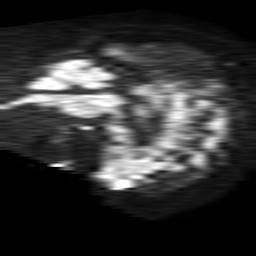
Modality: TRACE
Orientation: sagittal
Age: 75
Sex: female
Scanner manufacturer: philips
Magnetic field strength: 1.5 T
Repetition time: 4.6 s
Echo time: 0.08517 s